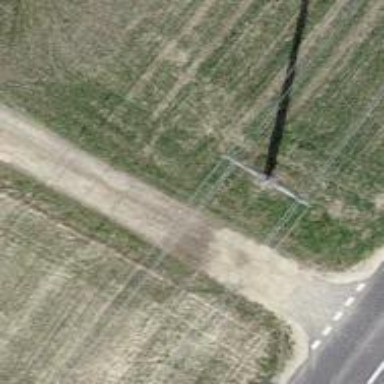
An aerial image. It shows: Concrete power pole.